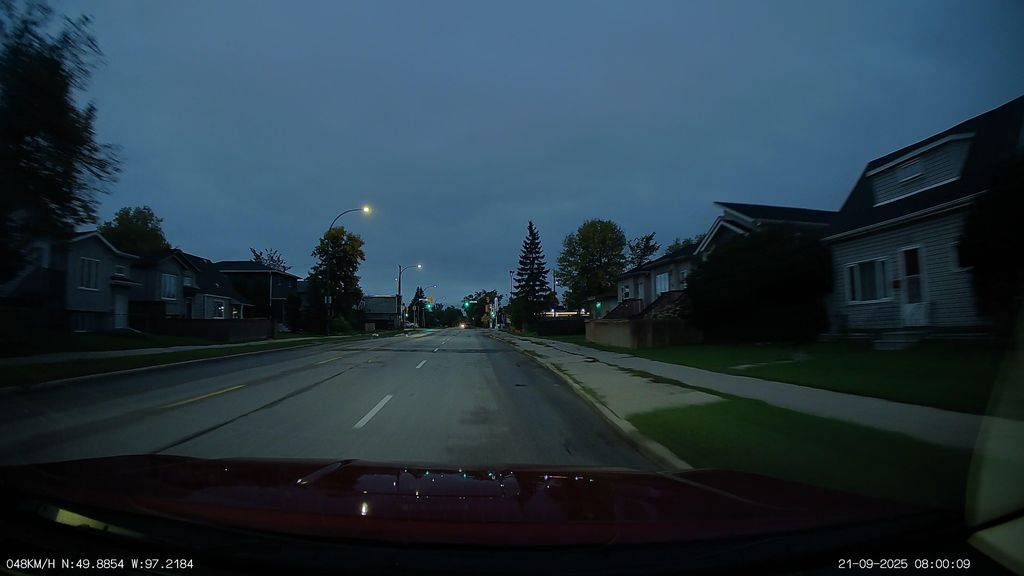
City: winnipeg